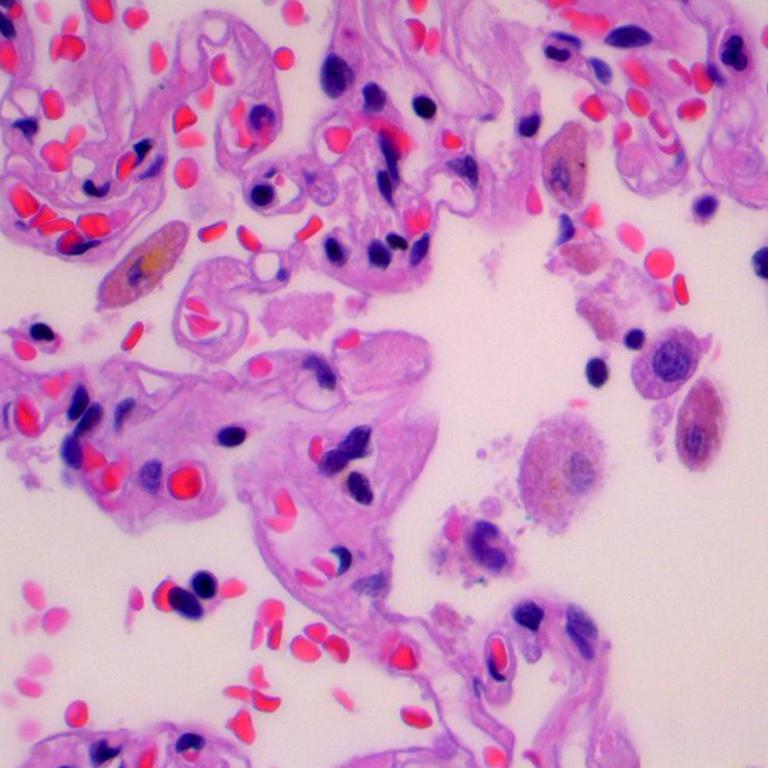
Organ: lung
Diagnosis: benign